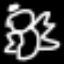
Label: angel